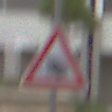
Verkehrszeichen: AmphibienwanderungRechts
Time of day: Midday
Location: Outdoor (Urban)
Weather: Overcast
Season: NotSpecified
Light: Natural